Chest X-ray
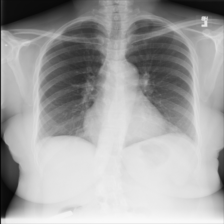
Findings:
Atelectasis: negative
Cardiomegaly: negative
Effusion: negative
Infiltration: negative
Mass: negative
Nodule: negative
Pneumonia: negative
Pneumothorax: negative
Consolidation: negative
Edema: negative
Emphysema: negative
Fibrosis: negative
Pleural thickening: negative
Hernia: negative